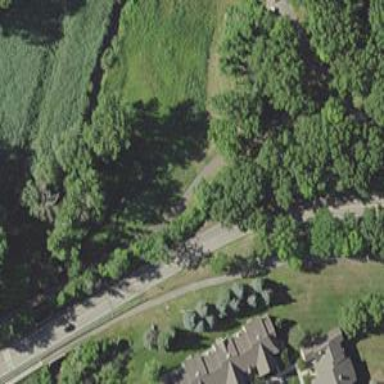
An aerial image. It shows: Path for golf carts.